Question: I want to put a TextInput and a SelectInput in the same line. However it not align good.inline-block

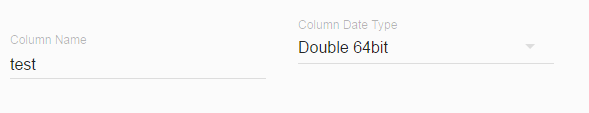
Answer: There is a certain amount of idiosyncrasy in how these Material UI components are structured. To pass style related props to underlying component use the elStyle property and customize the css values being given till they align.